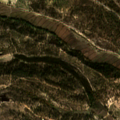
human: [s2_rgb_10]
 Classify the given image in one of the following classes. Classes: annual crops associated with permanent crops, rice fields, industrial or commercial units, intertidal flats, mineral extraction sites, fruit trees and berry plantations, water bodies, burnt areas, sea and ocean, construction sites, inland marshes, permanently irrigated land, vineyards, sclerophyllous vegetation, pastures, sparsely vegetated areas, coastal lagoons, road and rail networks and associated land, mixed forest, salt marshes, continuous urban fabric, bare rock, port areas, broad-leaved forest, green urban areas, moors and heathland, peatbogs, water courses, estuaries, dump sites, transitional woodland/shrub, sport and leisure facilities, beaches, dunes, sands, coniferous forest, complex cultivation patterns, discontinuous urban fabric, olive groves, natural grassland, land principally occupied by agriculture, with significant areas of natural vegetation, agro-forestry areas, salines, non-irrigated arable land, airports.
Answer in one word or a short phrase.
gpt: rice fields, complex cultivation patterns, broad-leaved forest, transitional woodland/shrub